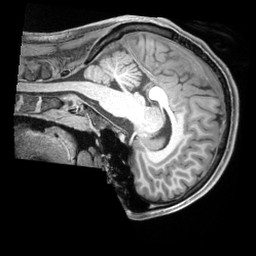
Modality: T1w
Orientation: sagittal
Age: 21
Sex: male
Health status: ill
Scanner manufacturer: siemens
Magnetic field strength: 3 T
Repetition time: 2.2 s
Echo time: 0.00218 s